Question: It seems like the width of an '<svg>' element is set based on the size of the parent, but margins:

Why is this? And how can I make an '<svg>' behave like any other 'block' element when it comes to sizing?
Fiddle: <URL>
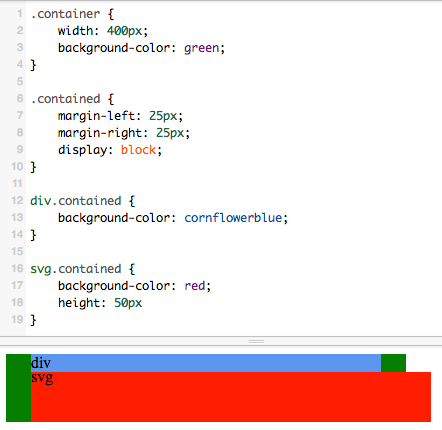
Answer: > There is no way for some SVG content to say it wants to take up whatever space is available after borders, padding and margins have taken their share (there is no way to create SVG that does NOT have an intrinsic width/height since the 'width' and 'height' attributes default to 100%).
<URL>
Seems like there is still a debate on how different browsers should render these, so I'd be careful. Even with height/width attributes and 'max-width' CSS, it still rendered pretty weird for me.
<URL>